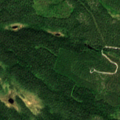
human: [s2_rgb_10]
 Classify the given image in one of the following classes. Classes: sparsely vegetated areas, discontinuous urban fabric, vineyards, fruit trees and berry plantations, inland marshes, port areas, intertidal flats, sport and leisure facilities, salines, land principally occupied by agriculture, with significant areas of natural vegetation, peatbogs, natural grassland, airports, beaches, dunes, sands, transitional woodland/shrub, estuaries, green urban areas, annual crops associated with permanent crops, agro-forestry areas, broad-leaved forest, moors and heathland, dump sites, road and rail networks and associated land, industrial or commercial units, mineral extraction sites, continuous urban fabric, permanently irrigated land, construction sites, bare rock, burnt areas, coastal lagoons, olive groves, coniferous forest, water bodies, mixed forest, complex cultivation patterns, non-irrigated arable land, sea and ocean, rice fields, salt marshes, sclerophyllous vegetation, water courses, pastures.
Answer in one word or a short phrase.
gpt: coniferous forest, transitional woodland/shrub